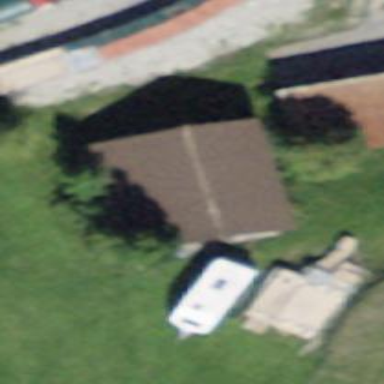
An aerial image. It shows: Barn.